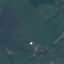
Land use / land cover: Pasture